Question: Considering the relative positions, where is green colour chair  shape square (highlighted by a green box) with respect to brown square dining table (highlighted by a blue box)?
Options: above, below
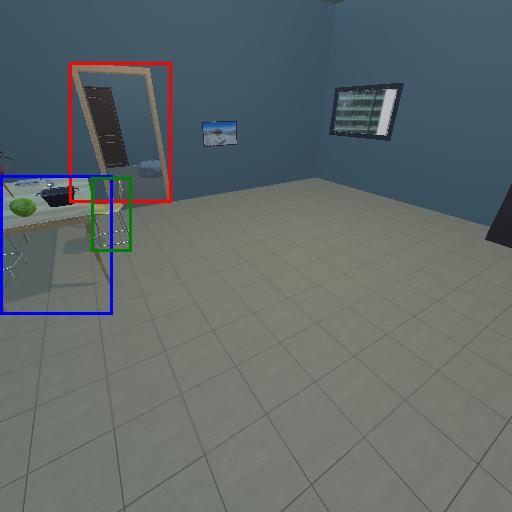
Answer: above